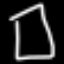
Label: square